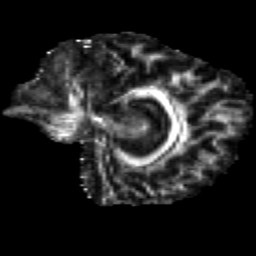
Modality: FA
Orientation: sagittal
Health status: healthy
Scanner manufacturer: siemens
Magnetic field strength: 3 T
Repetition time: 12 s
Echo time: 0.092 s